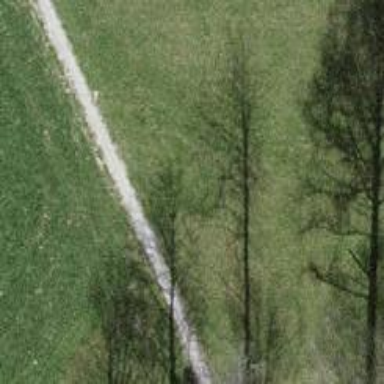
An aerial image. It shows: Gravel track with grade 2 quality.